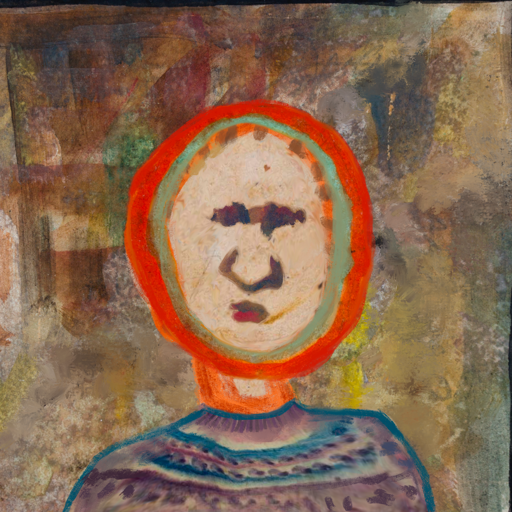
Background: Mosgoul, Head And Neck Front: Rupkatha, Face Front: In_The_Sun, Bust: HillGirl, Hair Front: Sisters, Head Accessory: Blank, Second Necklace: Blank, Necklace: Blank, Baby: Blank